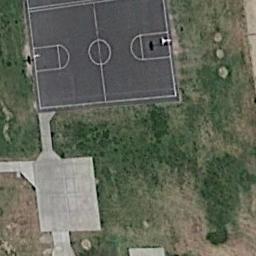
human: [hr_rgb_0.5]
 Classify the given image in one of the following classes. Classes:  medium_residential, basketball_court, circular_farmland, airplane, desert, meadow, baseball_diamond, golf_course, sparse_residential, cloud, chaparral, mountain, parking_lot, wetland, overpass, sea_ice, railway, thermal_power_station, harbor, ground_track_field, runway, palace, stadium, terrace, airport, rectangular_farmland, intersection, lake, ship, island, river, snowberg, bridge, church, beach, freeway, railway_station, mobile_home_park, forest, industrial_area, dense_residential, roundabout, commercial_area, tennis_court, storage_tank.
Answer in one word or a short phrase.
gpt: basketball_court